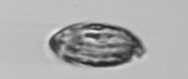
Label: Katodinium_or_Torodinium